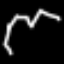
Label: octagon